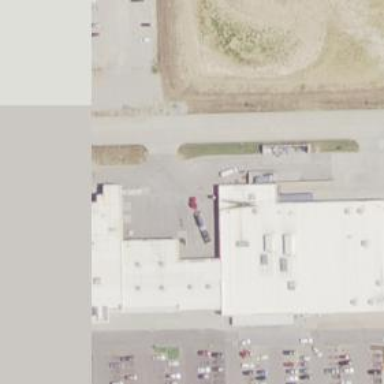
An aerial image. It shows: Retail building housing supermarket.